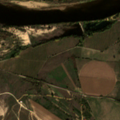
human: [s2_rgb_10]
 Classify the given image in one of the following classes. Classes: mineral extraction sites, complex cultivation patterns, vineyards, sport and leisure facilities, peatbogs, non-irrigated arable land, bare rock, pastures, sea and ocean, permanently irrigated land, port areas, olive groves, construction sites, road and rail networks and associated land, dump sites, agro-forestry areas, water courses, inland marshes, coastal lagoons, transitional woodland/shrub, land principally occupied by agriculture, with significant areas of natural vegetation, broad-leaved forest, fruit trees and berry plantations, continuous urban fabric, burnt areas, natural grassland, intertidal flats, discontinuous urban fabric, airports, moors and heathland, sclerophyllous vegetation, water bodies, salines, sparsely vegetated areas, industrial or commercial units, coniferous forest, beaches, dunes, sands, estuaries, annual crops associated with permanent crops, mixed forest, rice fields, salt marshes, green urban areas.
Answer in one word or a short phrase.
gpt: permanently irrigated land, fruit trees and berry plantations, olive groves, complex cultivation patterns, natural grassland, water courses